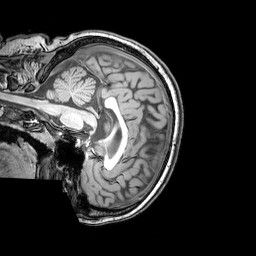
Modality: T1w
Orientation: sagittal
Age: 26
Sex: female
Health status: healthy
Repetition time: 0.081 s
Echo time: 0.037 s